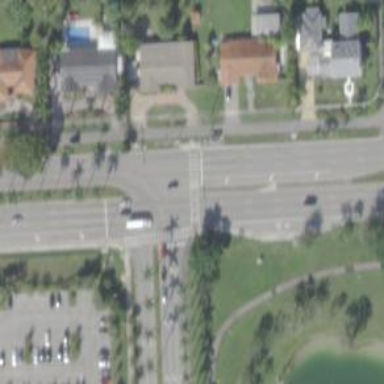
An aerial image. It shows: Crossing on the road.